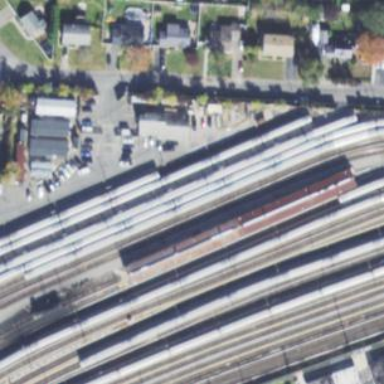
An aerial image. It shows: Train station building.